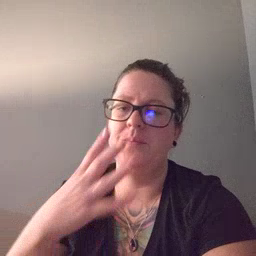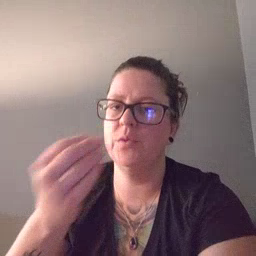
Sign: wolf